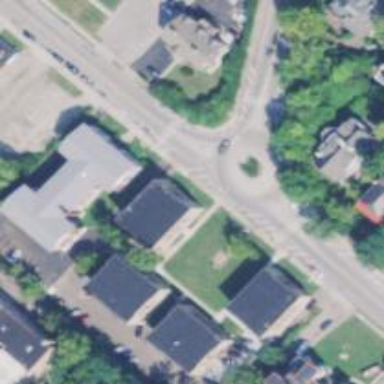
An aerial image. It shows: Tertiary road that leads to roundabout.